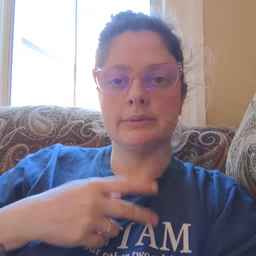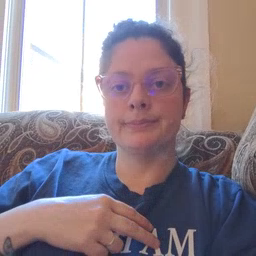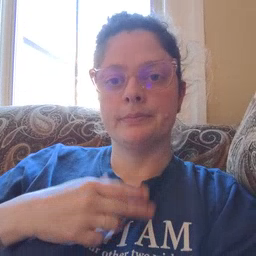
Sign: before